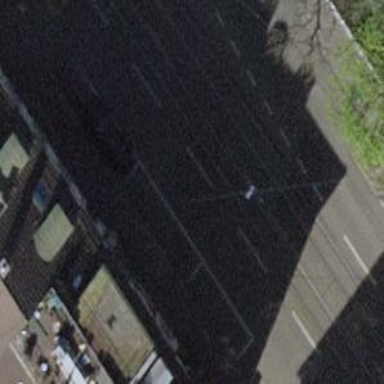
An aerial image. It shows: Parking lane designated for parking.